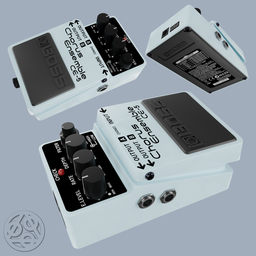
Label: electronics